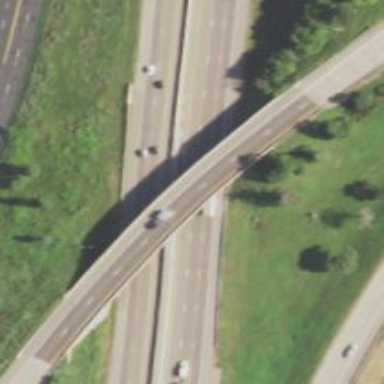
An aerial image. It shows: Bridge over motorway.